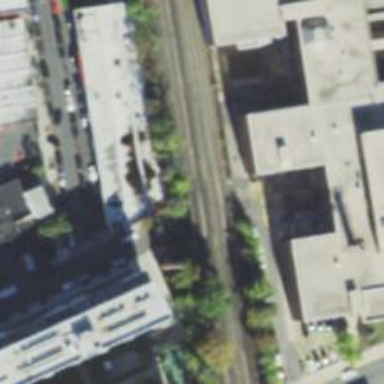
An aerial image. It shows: Railway embankment with electrified rails.